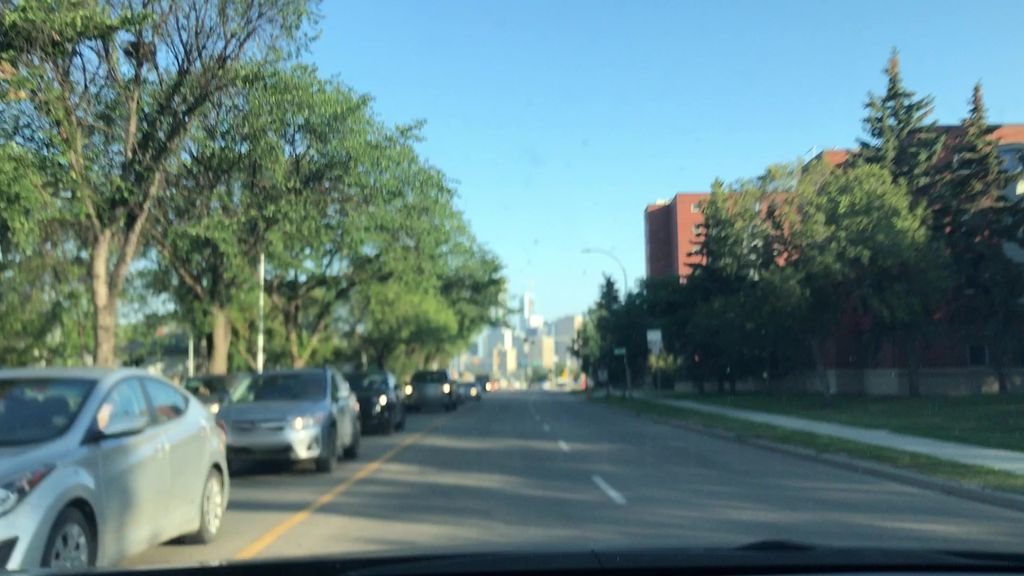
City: edmonton